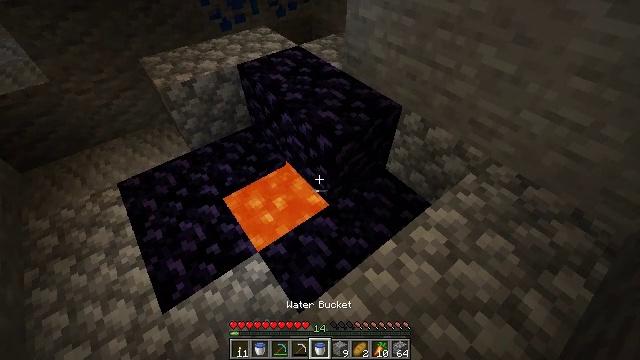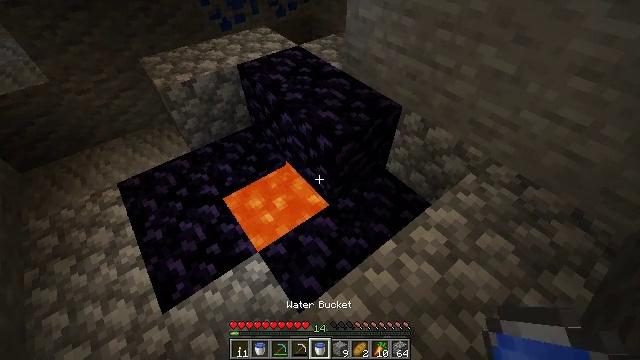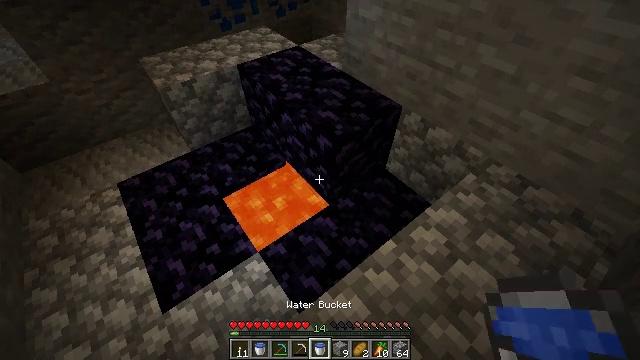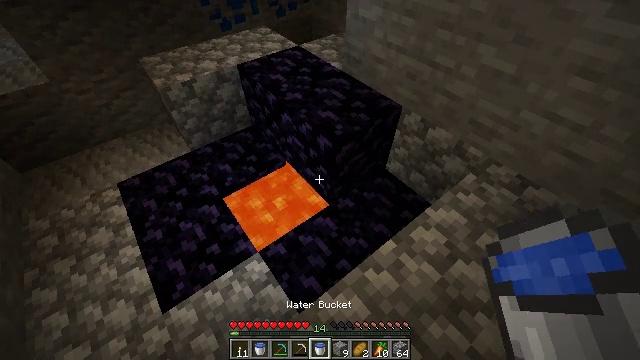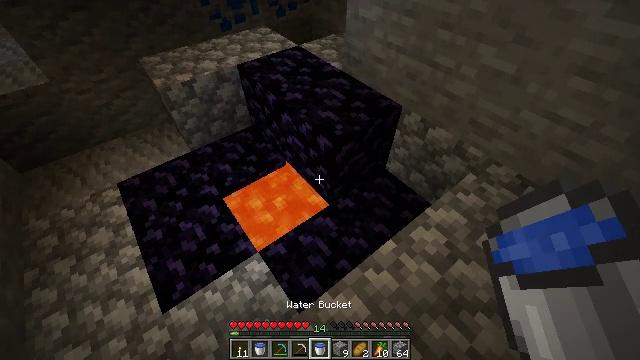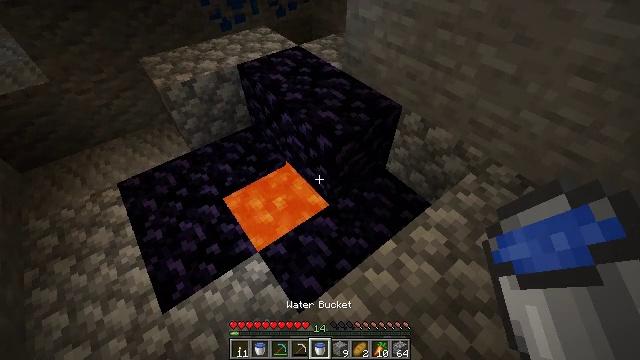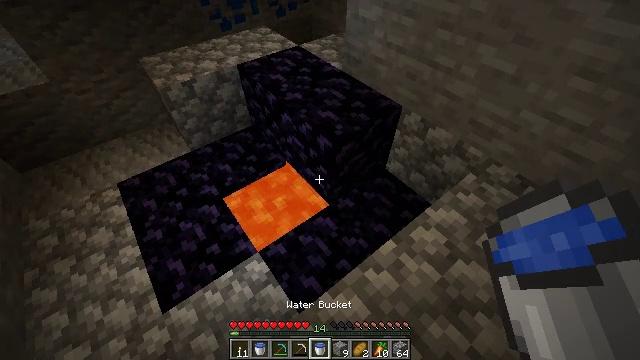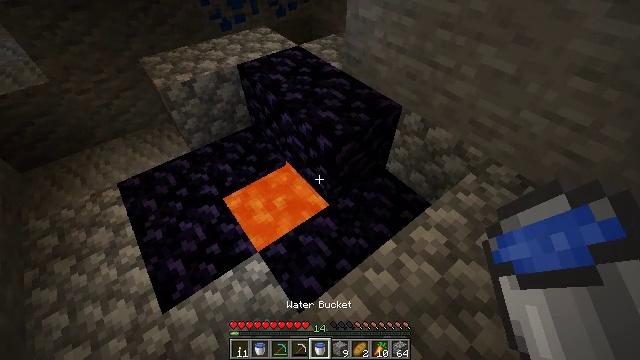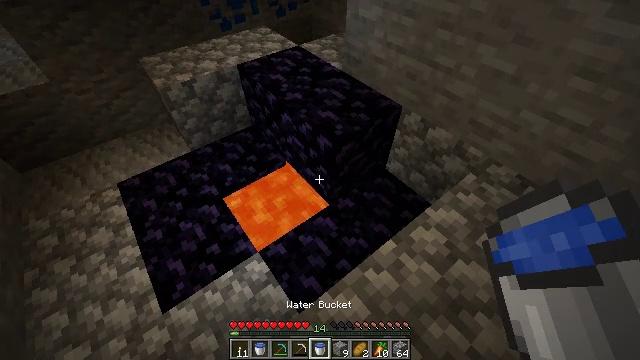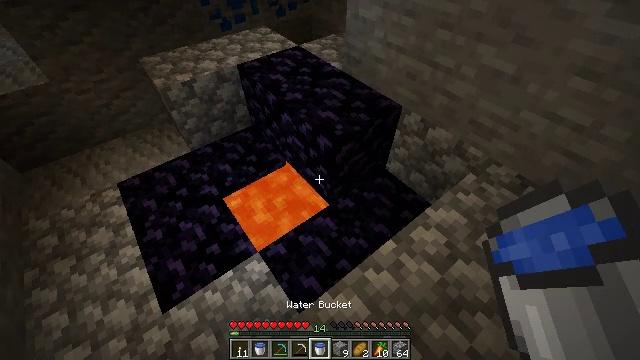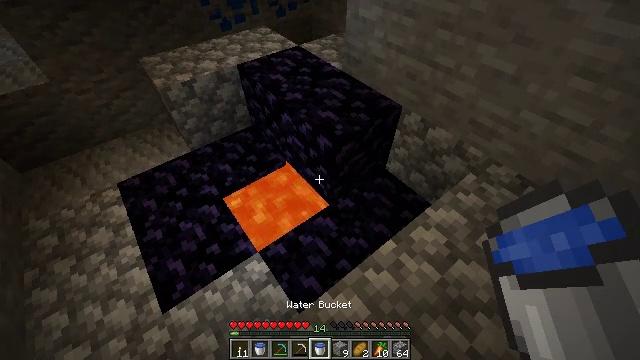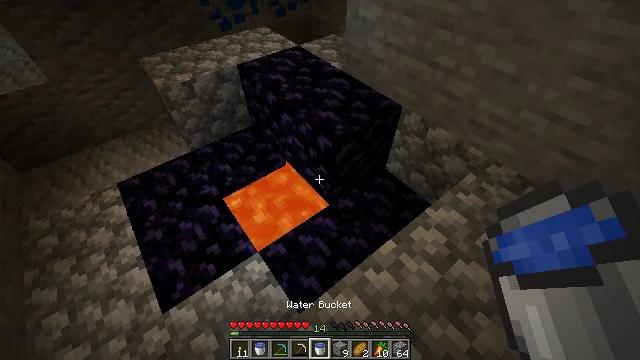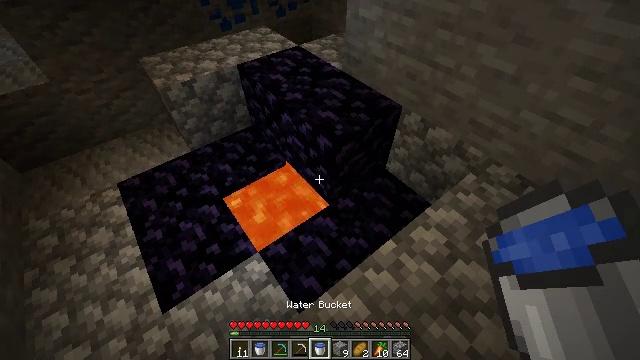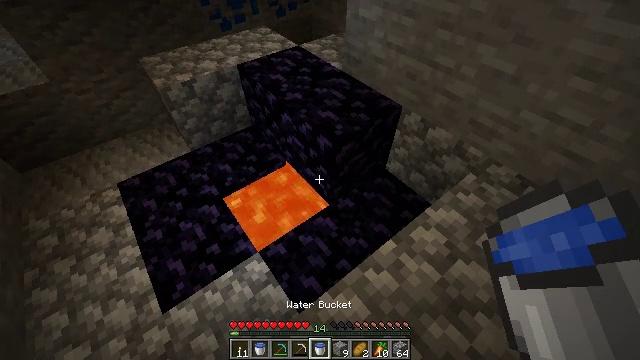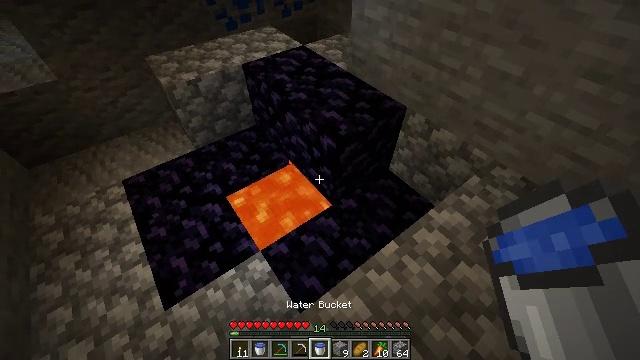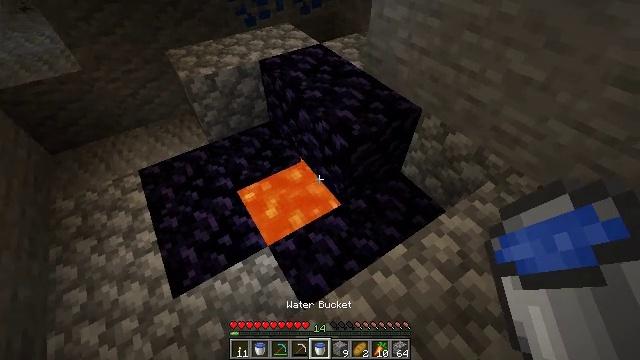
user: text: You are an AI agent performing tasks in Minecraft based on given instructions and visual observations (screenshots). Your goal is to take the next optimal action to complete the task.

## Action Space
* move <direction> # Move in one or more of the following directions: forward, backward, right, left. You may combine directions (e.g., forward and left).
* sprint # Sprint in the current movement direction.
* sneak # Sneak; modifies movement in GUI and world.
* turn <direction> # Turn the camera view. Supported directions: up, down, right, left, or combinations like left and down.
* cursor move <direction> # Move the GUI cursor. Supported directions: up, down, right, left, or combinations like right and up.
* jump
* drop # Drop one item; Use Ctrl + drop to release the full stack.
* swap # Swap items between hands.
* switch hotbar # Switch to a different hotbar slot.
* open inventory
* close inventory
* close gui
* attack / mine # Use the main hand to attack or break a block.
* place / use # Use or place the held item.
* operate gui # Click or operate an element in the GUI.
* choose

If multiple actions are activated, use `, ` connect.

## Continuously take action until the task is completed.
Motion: motion action
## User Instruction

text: Mine the tough obsidian.
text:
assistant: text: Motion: no_op
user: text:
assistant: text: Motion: no_op
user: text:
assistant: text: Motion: no_op
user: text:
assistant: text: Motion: no_op
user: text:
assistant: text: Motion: no_op
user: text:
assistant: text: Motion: no_op
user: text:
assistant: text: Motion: no_op
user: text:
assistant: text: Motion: no_op
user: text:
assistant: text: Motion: no_op
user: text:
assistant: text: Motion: no_op
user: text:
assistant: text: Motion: no_op
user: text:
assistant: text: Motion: no_op
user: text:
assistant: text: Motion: no_op
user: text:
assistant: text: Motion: turn left
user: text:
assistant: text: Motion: turn left
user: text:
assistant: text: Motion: turn left
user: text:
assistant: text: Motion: no_op
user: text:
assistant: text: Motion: no_op
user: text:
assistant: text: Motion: no_op
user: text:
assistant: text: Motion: no_op
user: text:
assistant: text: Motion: no_op
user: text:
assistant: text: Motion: turn right and up
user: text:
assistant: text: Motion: turn right and up
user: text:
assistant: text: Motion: no_op
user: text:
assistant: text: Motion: no_op
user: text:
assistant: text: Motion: no_op
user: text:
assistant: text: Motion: no_op
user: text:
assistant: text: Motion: no_op
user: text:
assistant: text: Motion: no_op
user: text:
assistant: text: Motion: no_op